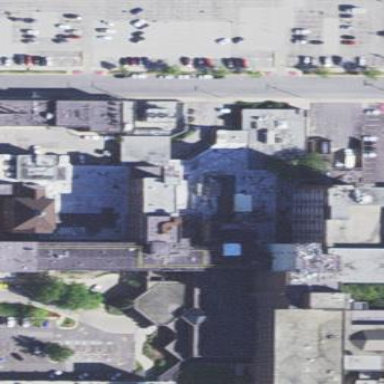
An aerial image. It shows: Hospital building.